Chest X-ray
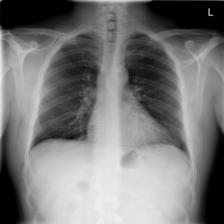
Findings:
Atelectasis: negative
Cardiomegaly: negative
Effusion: negative
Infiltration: negative
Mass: negative
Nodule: negative
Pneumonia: negative
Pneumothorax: negative
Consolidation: negative
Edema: negative
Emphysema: negative
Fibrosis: negative
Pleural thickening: negative
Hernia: negative